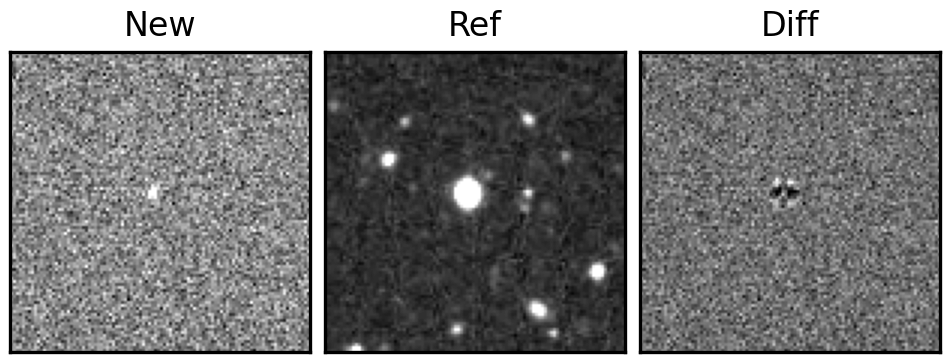
Label: bogus